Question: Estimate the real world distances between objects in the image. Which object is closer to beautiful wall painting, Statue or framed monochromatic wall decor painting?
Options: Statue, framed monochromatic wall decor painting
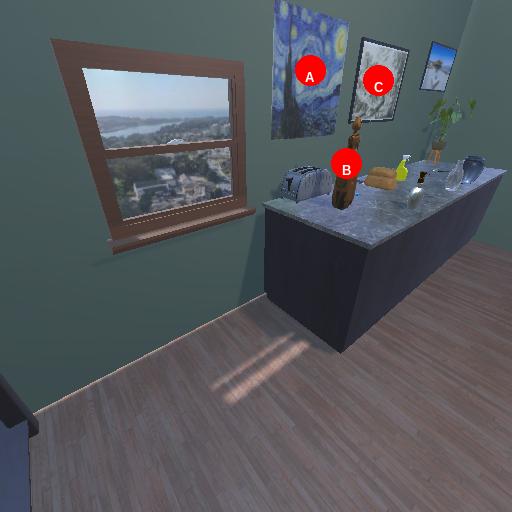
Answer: Statue